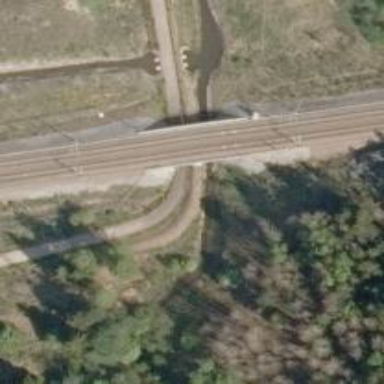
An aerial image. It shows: Bridge with electrified continuous railway track and contact line.